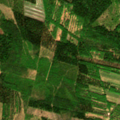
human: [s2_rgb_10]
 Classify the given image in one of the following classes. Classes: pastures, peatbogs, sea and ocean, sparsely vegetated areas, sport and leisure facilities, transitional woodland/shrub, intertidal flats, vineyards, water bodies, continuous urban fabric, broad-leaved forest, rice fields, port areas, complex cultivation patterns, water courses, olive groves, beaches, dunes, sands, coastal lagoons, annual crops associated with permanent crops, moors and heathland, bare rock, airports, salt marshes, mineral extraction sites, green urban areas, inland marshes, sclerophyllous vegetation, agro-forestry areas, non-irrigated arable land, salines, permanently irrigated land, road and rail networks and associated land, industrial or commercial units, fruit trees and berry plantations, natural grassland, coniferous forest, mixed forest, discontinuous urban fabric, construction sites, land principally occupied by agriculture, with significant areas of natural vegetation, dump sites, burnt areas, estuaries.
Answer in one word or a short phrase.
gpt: mixed forest, transitional woodland/shrub